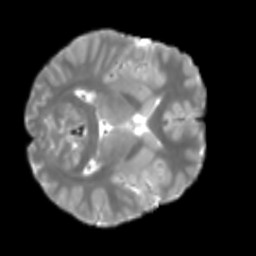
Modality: T2w
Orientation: axial
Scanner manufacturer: siemens
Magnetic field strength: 3 T
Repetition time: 4 s
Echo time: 0.0594 s